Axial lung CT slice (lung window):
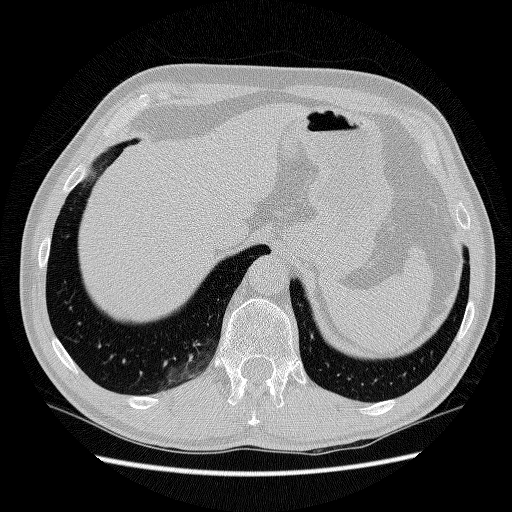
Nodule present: no